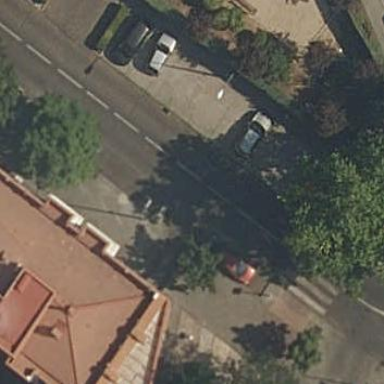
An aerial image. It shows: Street-side parking area.